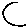
Label: moon